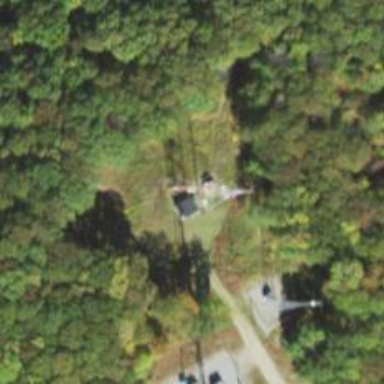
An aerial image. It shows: Mast tower used for communication.